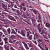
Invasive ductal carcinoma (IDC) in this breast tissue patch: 1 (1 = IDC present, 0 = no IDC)